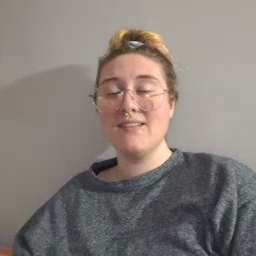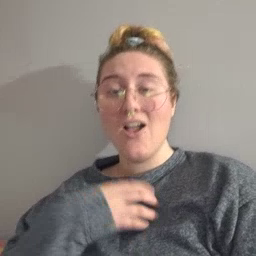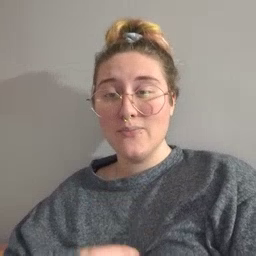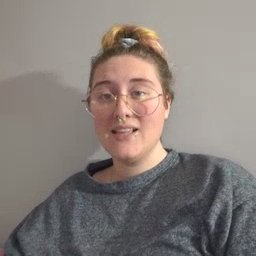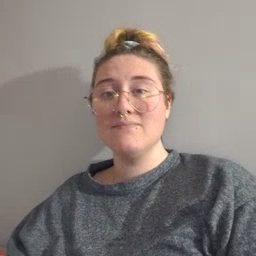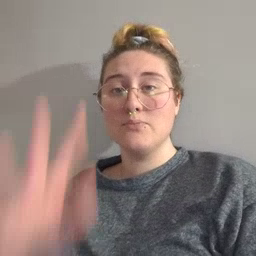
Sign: hungry